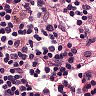
Metastatic tissue present: no